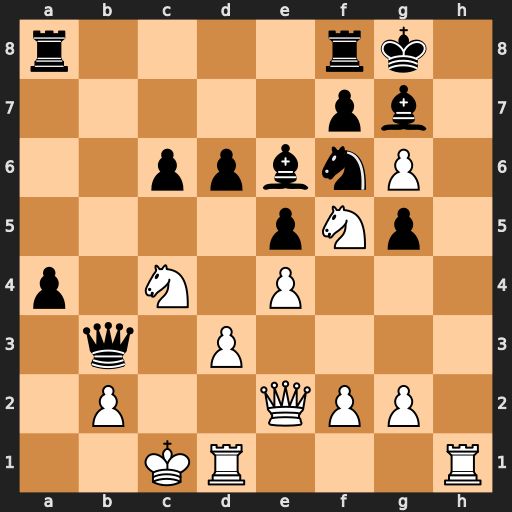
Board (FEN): r4rk1/5pb1/2ppbnP1/4pNp1/p1N1P3/1q1P4/1P2QPP1/2KR3R
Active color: w
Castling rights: -
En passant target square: -
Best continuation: Ne7#